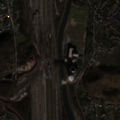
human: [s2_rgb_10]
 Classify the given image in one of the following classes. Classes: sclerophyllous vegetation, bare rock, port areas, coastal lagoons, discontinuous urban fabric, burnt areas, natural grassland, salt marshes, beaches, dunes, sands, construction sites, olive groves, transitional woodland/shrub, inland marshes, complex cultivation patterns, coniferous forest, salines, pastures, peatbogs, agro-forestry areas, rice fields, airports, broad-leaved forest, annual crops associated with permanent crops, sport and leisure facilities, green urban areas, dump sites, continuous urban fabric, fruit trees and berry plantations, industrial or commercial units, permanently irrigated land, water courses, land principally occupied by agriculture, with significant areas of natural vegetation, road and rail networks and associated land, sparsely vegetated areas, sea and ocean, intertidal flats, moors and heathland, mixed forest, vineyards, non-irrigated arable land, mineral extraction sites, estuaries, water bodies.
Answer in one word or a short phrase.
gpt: discontinuous urban fabric, industrial or commercial units, road and rail networks and associated land, broad-leaved forest, moors and heathland